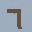
Label: 7